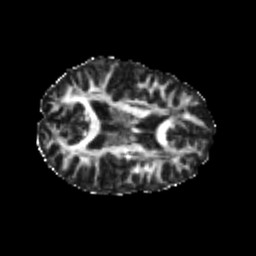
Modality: FA
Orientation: axial
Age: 20
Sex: female
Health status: healthy
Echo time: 0.074 s